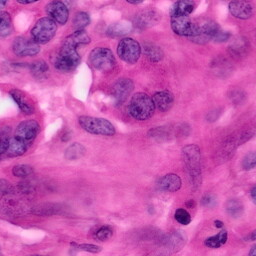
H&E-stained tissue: Pancreatic